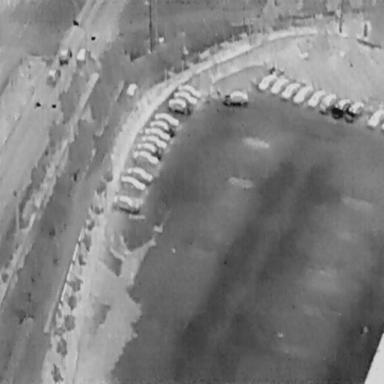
There are 24 Cars in the infrared image.